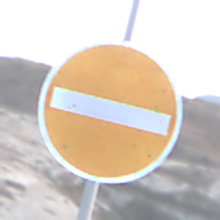
Verkehrszeichen: VerbotDerEinfahrt
Umgebung: Outdoor, Nature
Tageszeit: SunriseSunset
Wetter: Clear
Licht: Natural
Jahreszeit: NotSpecified
Kontrast: LowContrast